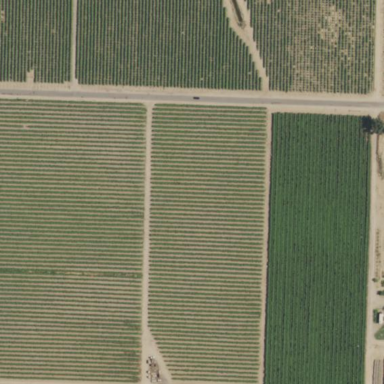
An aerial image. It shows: Beautiful vineyard in the countryside.